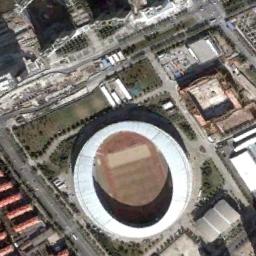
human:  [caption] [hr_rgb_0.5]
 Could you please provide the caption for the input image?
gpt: Many buildings of different shapes are beside the stadium .

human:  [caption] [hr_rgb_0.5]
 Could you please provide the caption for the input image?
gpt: The stadium has a blue roof on two sides .

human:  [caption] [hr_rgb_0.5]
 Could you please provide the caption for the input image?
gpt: The circular stadium is surrounded by residential areas and roads .

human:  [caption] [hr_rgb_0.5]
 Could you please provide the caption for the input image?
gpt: The stadium is on the bare land next to some buildings .

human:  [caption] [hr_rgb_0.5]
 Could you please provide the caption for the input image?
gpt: There are some buildings around the stadium .